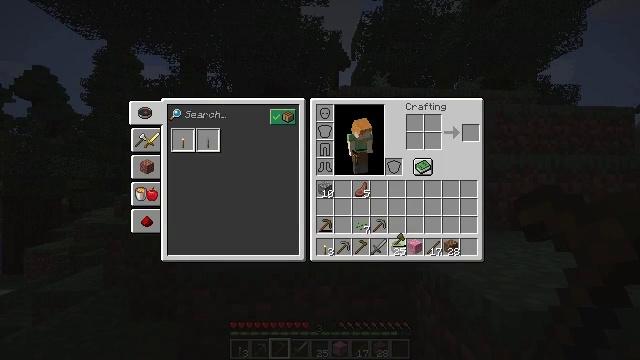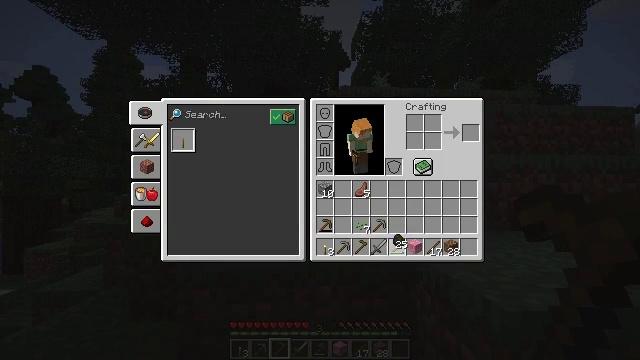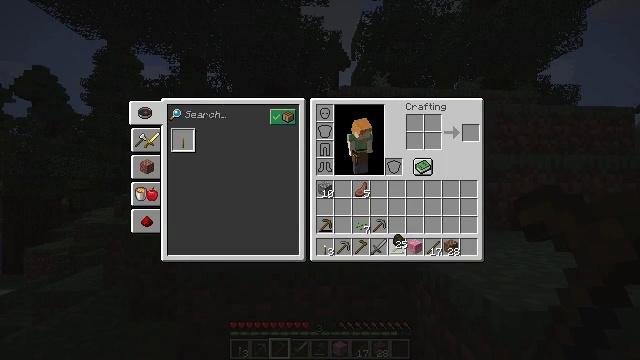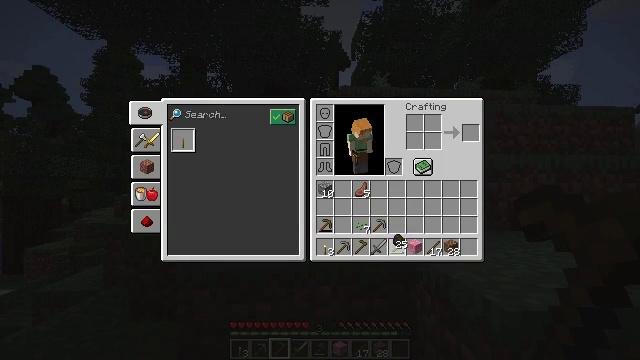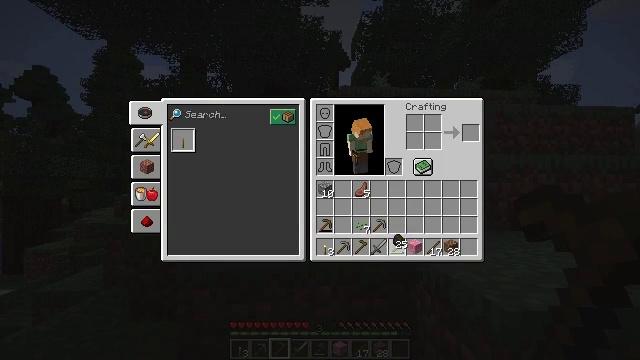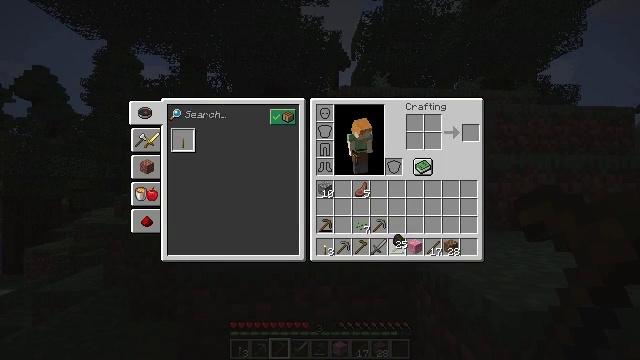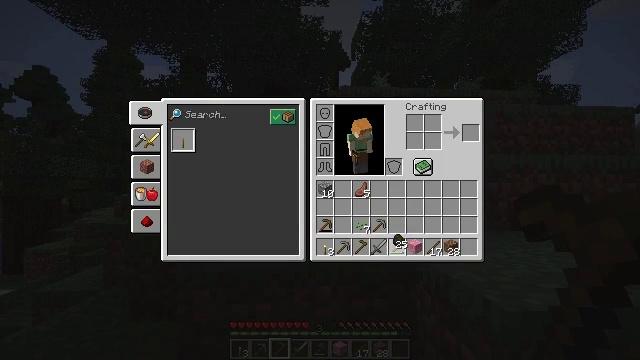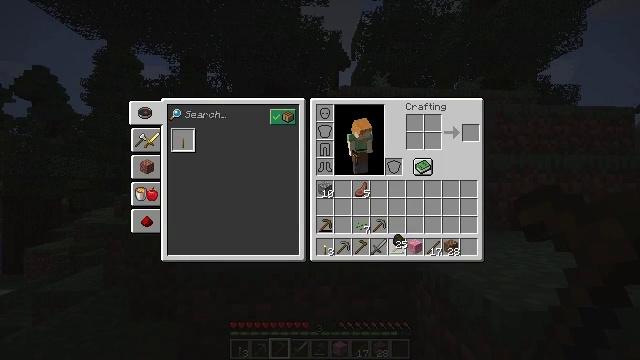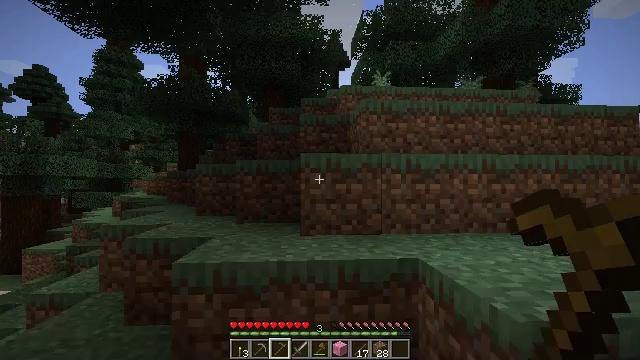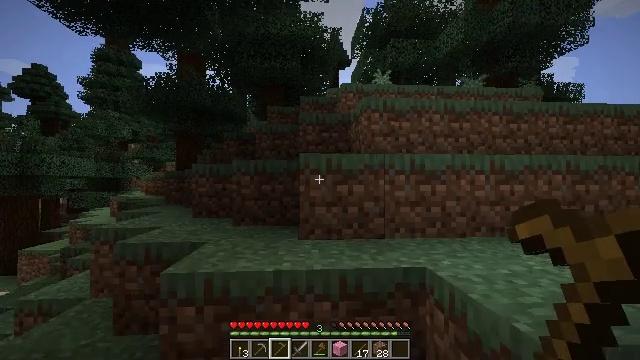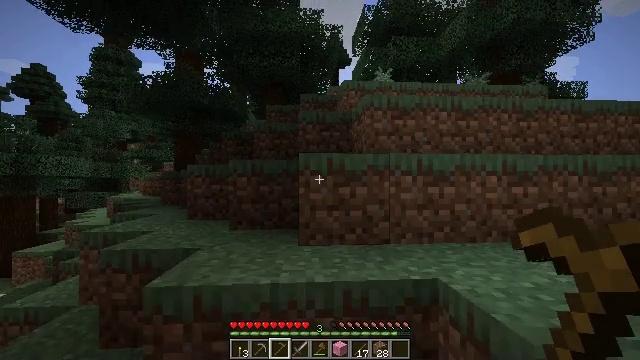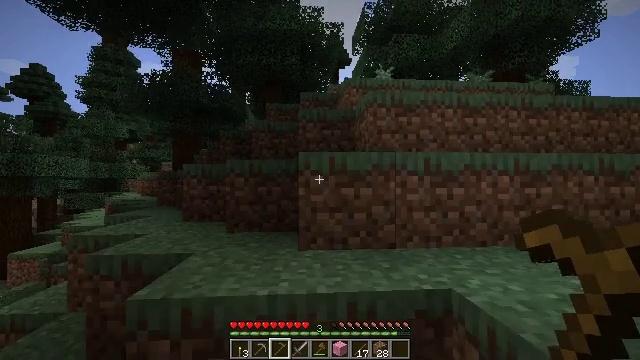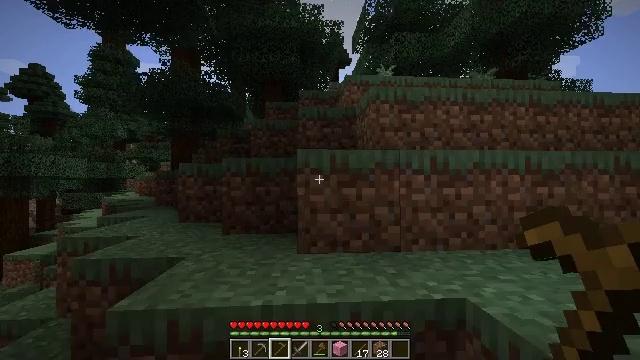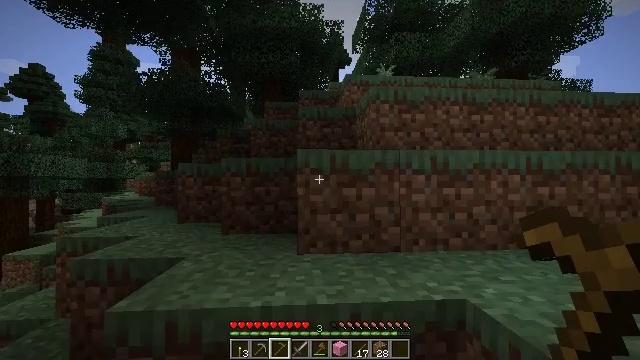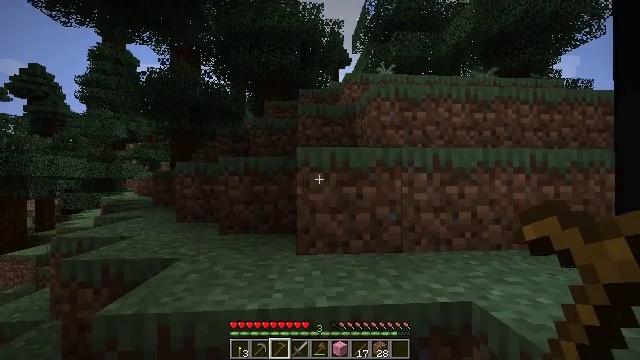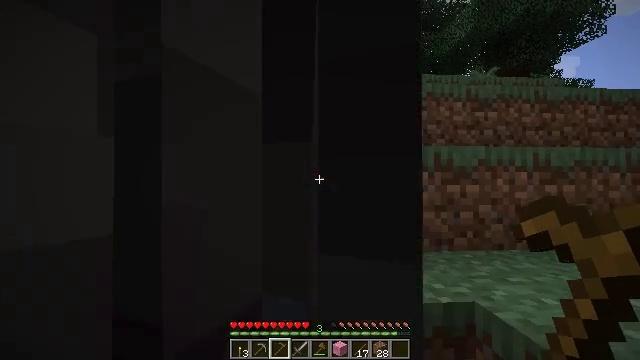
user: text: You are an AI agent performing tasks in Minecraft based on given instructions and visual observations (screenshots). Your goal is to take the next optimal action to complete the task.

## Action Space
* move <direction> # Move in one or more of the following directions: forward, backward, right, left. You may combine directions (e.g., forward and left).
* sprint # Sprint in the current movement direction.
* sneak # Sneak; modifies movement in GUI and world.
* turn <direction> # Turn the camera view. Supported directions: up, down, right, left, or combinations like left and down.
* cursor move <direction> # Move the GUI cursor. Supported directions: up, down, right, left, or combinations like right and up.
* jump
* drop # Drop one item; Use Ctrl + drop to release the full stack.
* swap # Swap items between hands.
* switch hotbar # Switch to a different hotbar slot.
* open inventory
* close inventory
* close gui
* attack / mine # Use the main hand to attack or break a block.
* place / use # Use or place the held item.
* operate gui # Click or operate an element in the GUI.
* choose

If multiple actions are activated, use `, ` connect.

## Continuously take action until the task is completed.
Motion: motion action
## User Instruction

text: Collect spruce leaves for landscaping.
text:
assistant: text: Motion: no_op
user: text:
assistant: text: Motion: no_op
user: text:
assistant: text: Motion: no_op
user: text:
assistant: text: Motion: no_op
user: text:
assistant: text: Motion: no_op
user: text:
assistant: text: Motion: no_op
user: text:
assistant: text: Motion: move forward
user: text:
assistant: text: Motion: move forward
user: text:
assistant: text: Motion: move forward, close gui
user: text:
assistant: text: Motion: move forward, open inventory
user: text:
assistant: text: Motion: move forward
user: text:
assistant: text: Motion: no_op
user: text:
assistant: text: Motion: no_op
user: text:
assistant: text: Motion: no_op
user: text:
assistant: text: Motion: no_op
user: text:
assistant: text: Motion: no_op
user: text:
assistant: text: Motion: no_op
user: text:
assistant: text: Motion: no_op
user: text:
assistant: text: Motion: no_op
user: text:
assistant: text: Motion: no_op
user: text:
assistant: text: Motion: no_op
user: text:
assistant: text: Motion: no_op
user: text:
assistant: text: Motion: no_op
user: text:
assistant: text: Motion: turn down
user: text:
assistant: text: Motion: turn down
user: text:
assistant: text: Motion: turn down
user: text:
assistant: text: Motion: turn down
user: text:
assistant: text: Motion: move forward
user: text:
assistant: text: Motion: move forward, turn down
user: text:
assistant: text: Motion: move forward, turn left and down